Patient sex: F
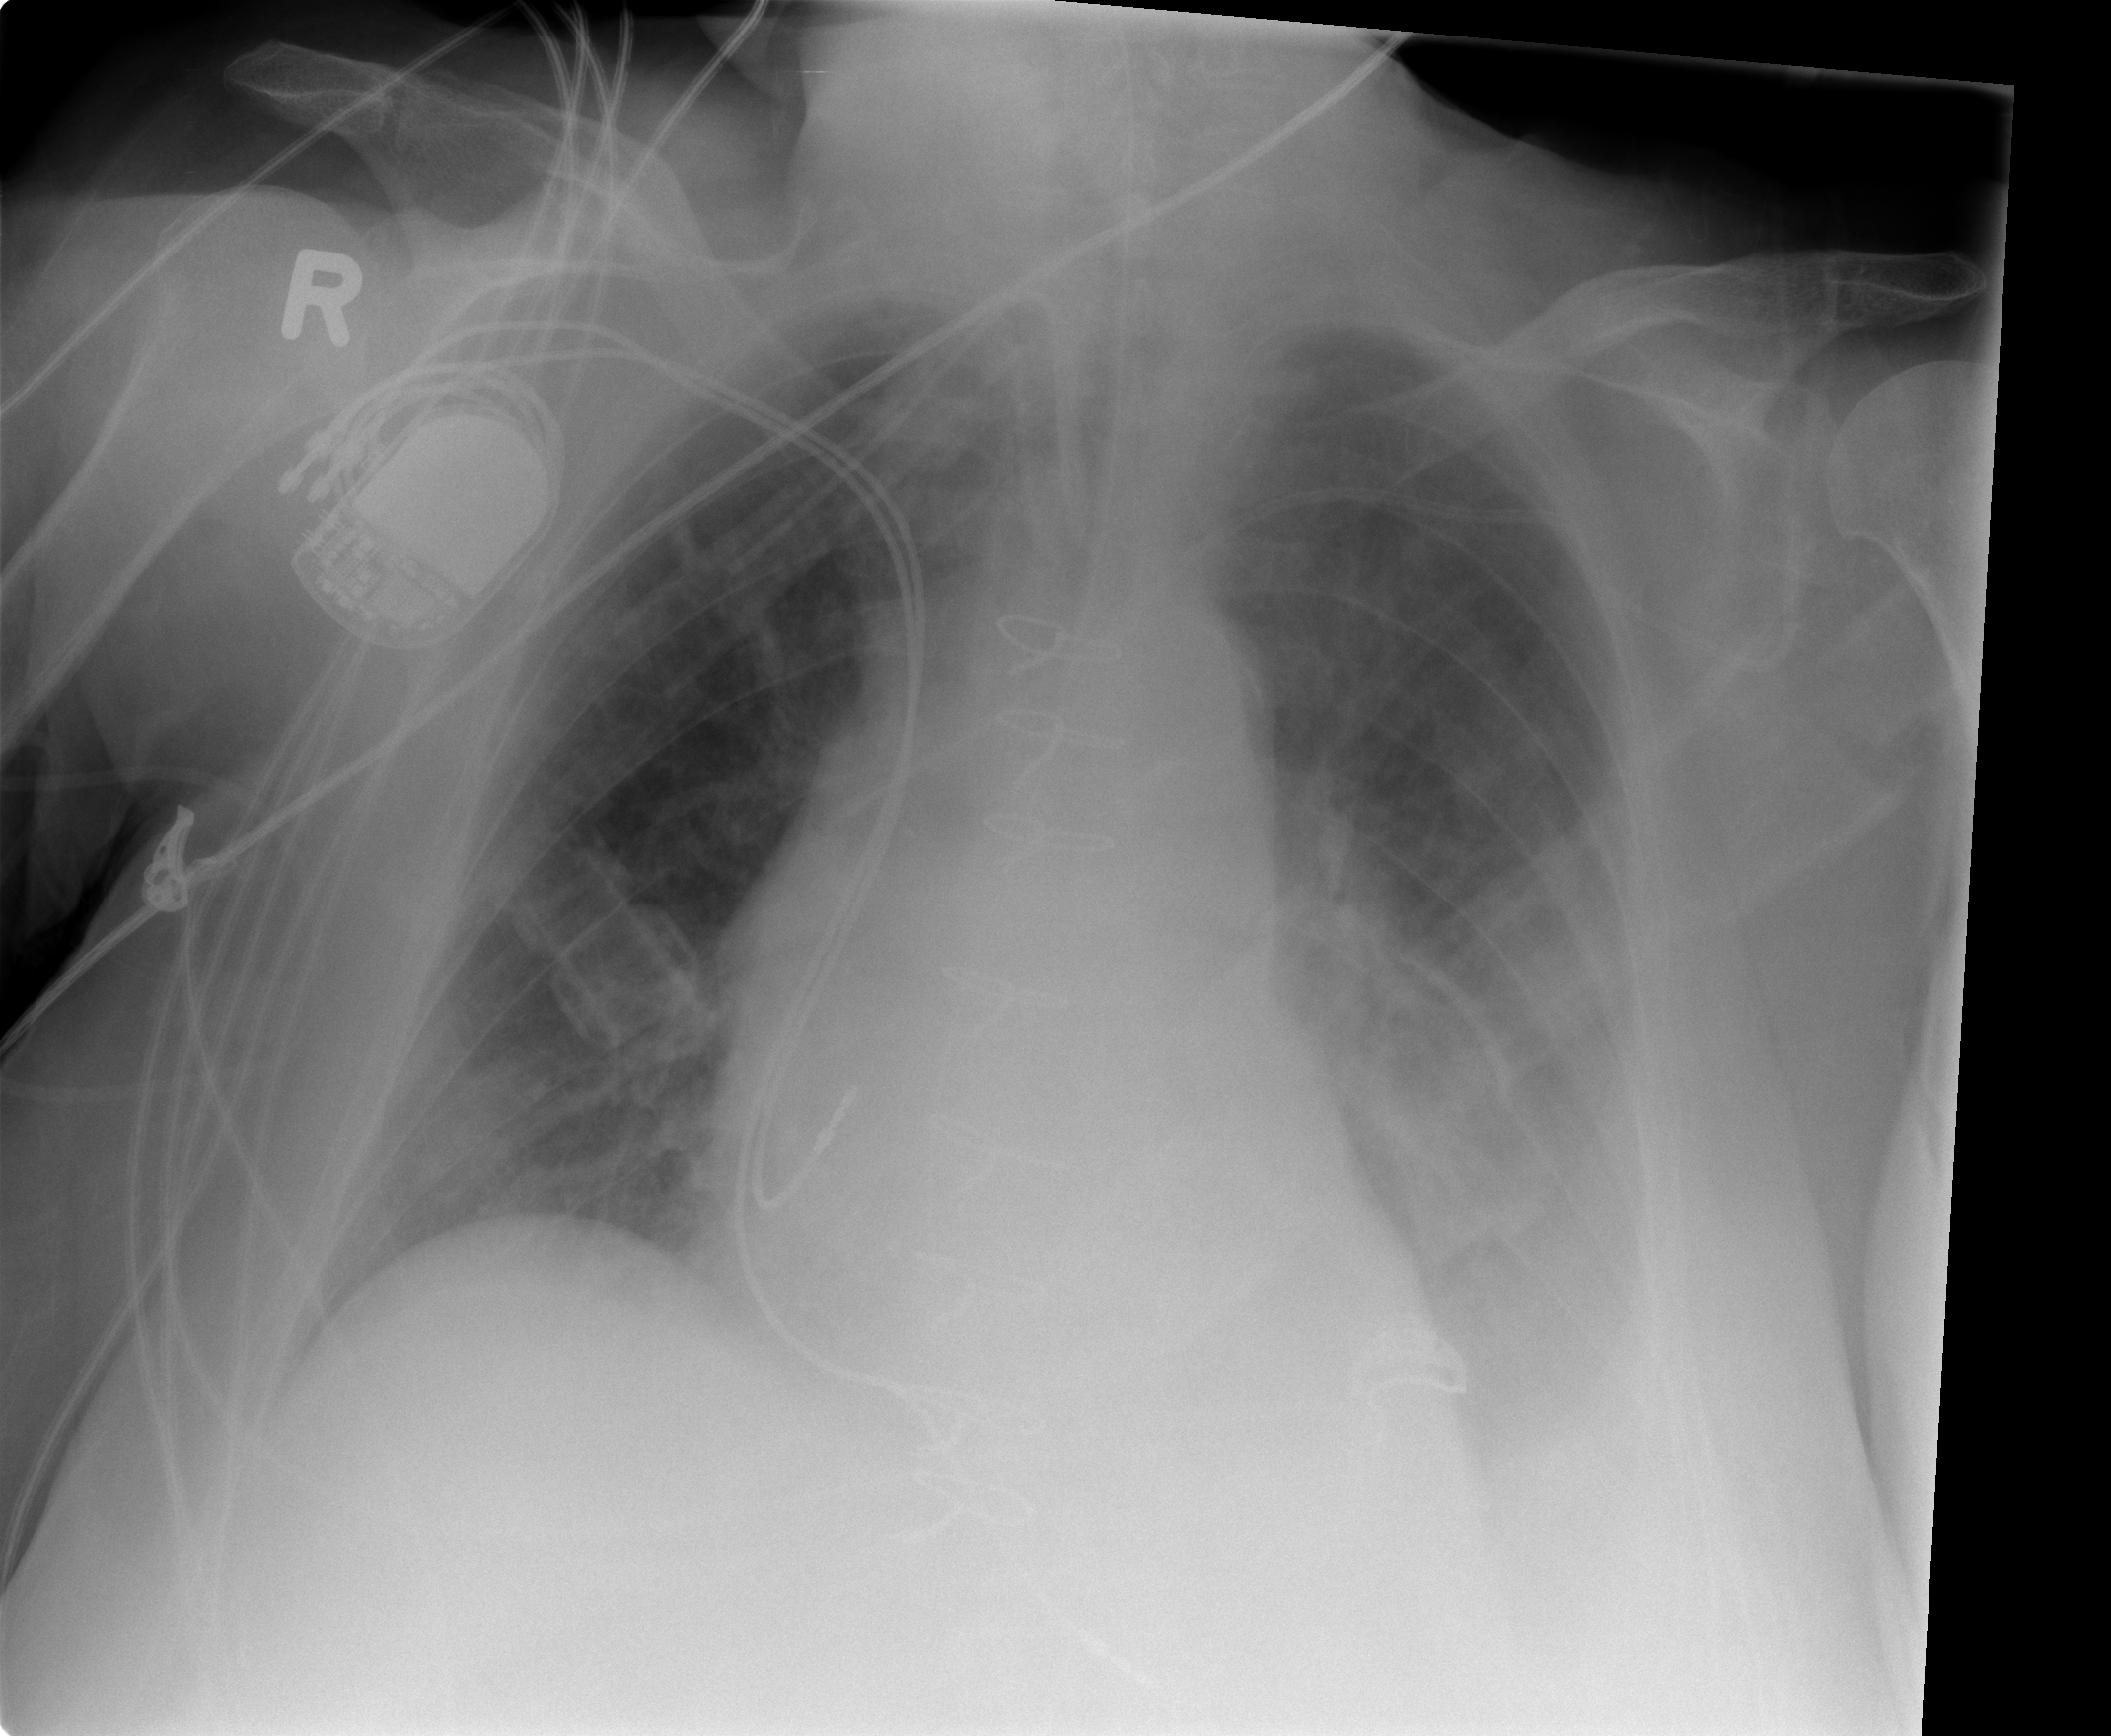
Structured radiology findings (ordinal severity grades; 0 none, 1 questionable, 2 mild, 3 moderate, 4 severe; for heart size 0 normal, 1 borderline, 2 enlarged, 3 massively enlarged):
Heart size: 2
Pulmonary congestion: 2
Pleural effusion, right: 0
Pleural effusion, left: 3
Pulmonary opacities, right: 0
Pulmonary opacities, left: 1
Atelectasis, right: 2
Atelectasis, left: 2